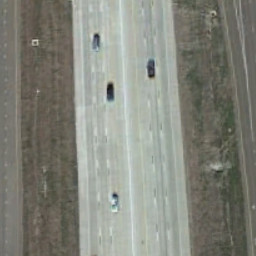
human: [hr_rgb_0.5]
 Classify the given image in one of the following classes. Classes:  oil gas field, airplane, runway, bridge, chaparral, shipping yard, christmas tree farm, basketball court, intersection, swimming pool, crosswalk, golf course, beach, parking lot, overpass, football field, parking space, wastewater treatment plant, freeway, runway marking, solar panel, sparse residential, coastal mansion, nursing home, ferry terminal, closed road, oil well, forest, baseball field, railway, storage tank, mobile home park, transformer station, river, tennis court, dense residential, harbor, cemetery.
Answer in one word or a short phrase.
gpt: freeway